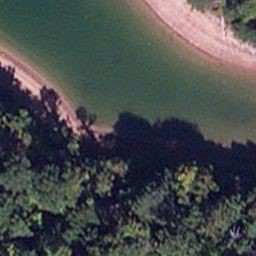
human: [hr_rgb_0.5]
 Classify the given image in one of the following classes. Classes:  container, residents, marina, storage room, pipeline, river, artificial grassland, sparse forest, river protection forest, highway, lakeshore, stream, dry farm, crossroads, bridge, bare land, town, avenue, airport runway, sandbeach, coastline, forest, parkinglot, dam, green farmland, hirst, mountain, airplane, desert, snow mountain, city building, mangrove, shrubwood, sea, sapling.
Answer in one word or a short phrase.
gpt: lakeshore